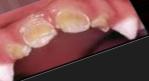
Condition: Caries